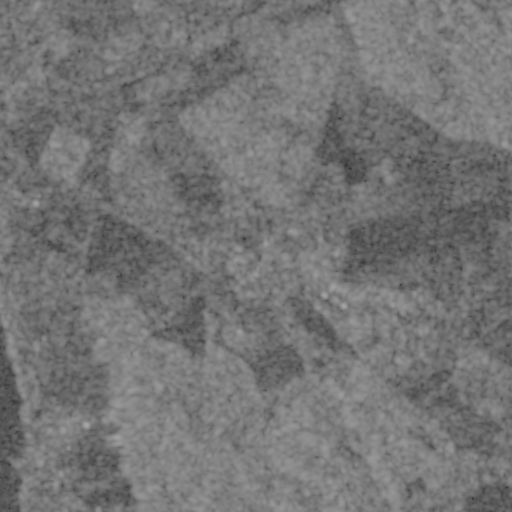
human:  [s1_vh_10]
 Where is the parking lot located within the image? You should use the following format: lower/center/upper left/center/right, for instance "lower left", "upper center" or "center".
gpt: The parking lot is located in the center of the image.
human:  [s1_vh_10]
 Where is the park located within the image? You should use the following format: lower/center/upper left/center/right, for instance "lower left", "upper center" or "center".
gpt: There is no park in the image.

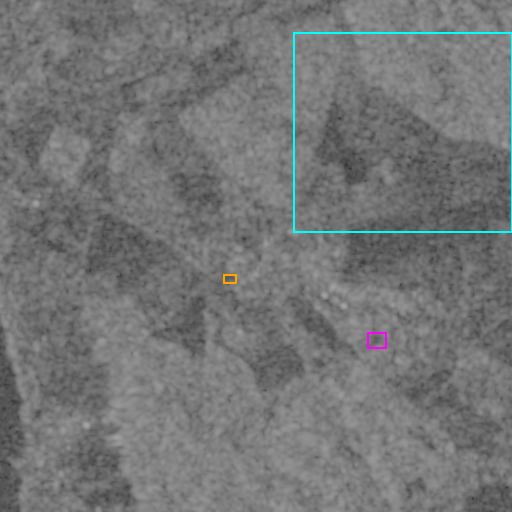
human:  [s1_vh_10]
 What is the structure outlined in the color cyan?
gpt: The structure outlined in cyan is a crop field.
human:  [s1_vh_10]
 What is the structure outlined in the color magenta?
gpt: The structure outlined in magenta is a park.
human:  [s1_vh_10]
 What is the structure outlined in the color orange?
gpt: The structure outlined in orange is a parking lot.
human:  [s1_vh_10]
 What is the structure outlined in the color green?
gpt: There is no green outline.